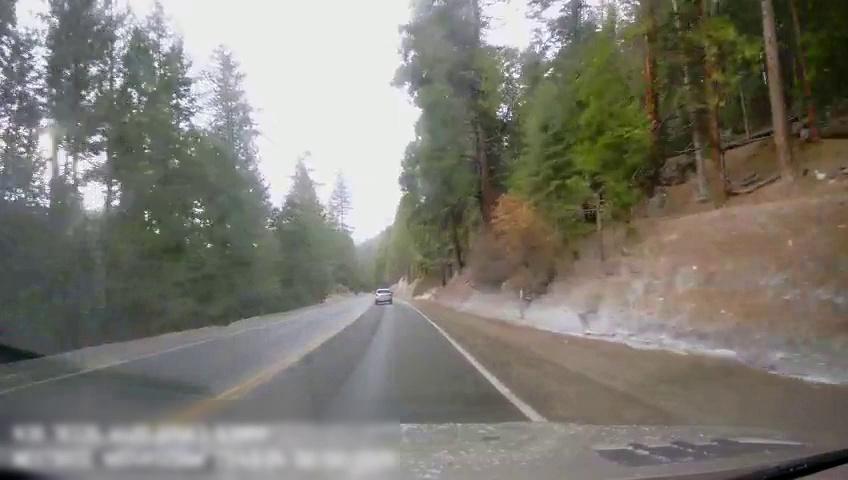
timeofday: Day
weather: Sunny
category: Drivable Space
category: Vehicles | SUV
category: Lanes | Alternate Lane
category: Lanes | Current Lane
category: Lanes | Opposite Lane
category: Lanes | Opposite Lane